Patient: sex F, age 47
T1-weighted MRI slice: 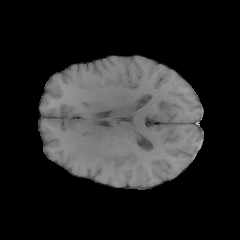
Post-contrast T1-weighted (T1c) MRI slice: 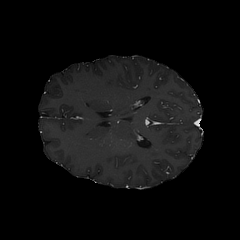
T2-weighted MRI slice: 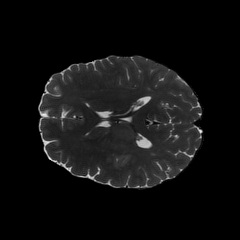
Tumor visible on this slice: yes
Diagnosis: Astrocytoma, IDH-wildtype
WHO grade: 2